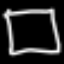
Label: square